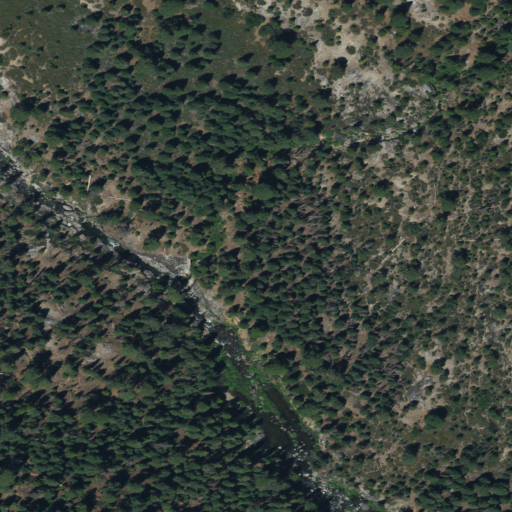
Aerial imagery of valley in California named Bark Sharrly Canyon containing evergreen forest, shrub, and open development